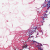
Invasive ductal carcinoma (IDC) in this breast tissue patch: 0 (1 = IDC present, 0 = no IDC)